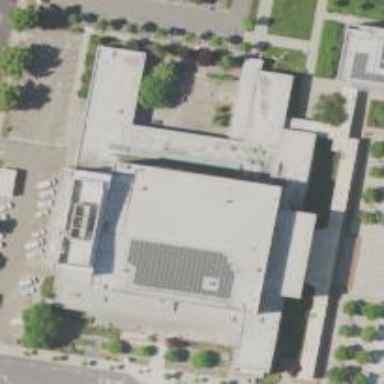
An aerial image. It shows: Arts centre.